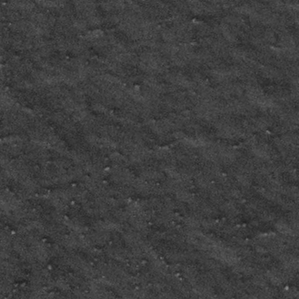
Label: frost